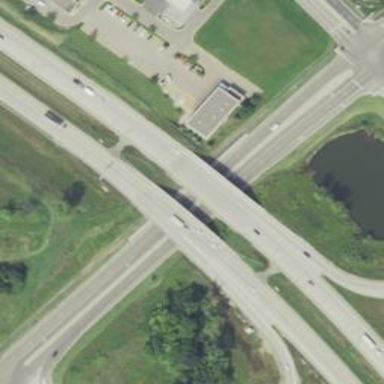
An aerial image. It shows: Motorway junction.